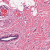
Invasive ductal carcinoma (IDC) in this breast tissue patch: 0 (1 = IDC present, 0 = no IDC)